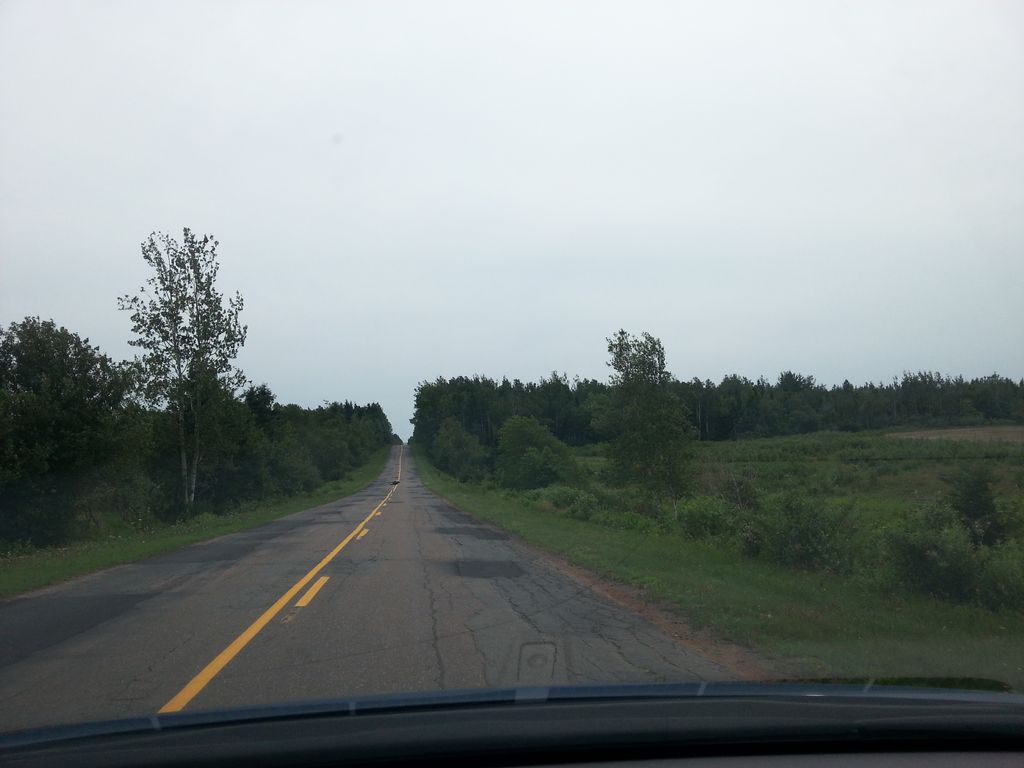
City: charlottetown